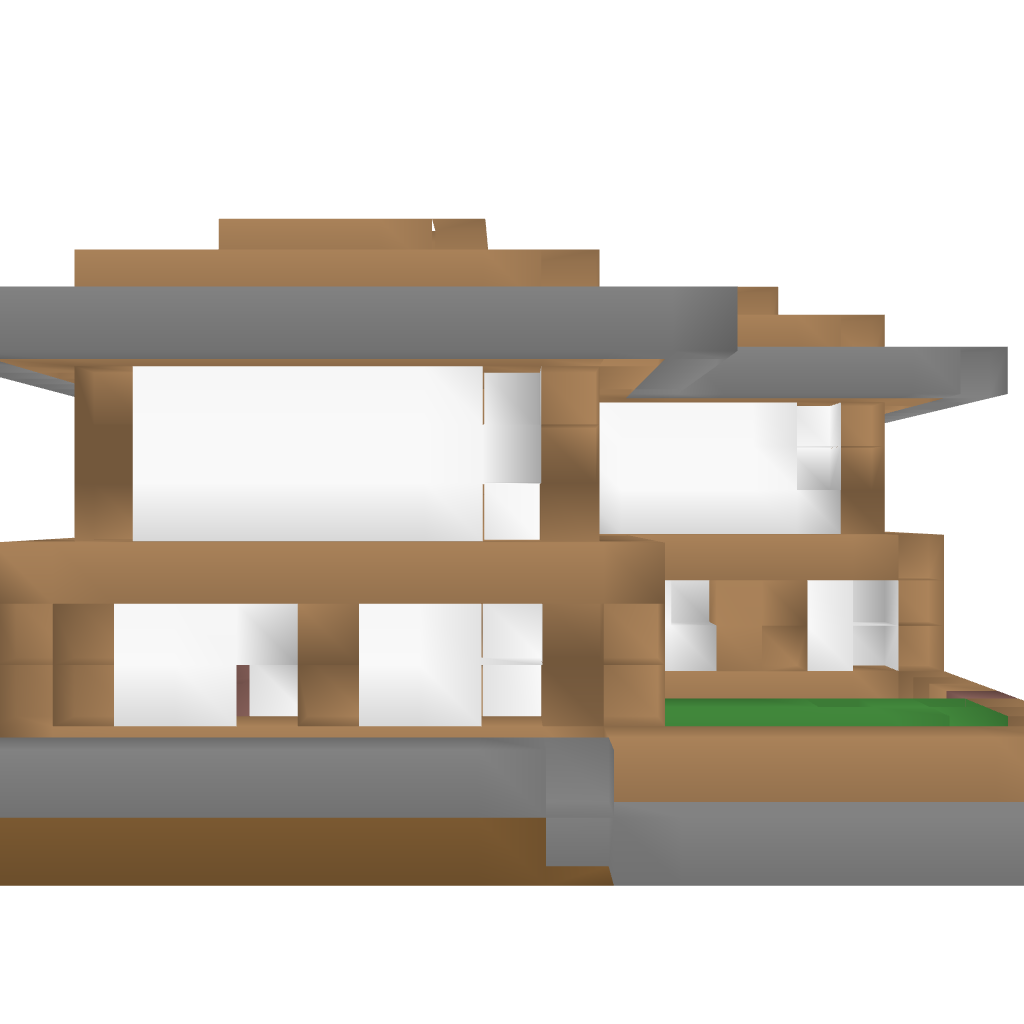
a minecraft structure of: Dark wood house good quality